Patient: sex F, age 62
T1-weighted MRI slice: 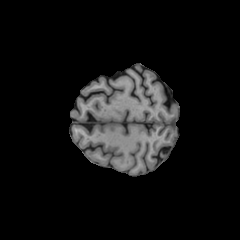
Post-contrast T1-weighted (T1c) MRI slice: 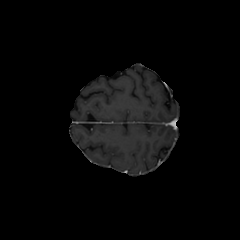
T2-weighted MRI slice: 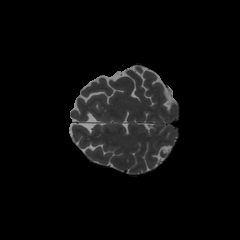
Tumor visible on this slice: no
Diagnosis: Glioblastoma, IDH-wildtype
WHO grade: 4